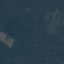
Land use / land cover: Forest